Field crop: maize
Growth stage: 2
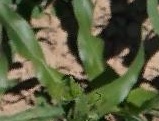
Species: maize